Here is the envelope spectrum of one vibration snapshot from a rolling-element bearing, with each characteristic fault-frequency family marked on the frequency axis. Classify the bearing condition as one of: normal, inner_race, outer_race, ball.
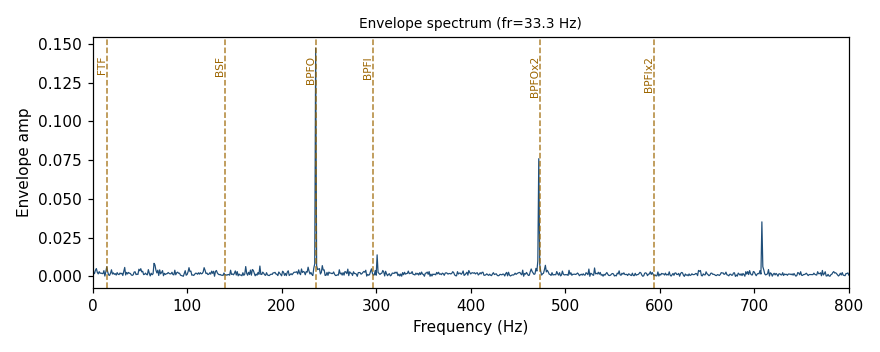
Answer: outer_race